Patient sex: F
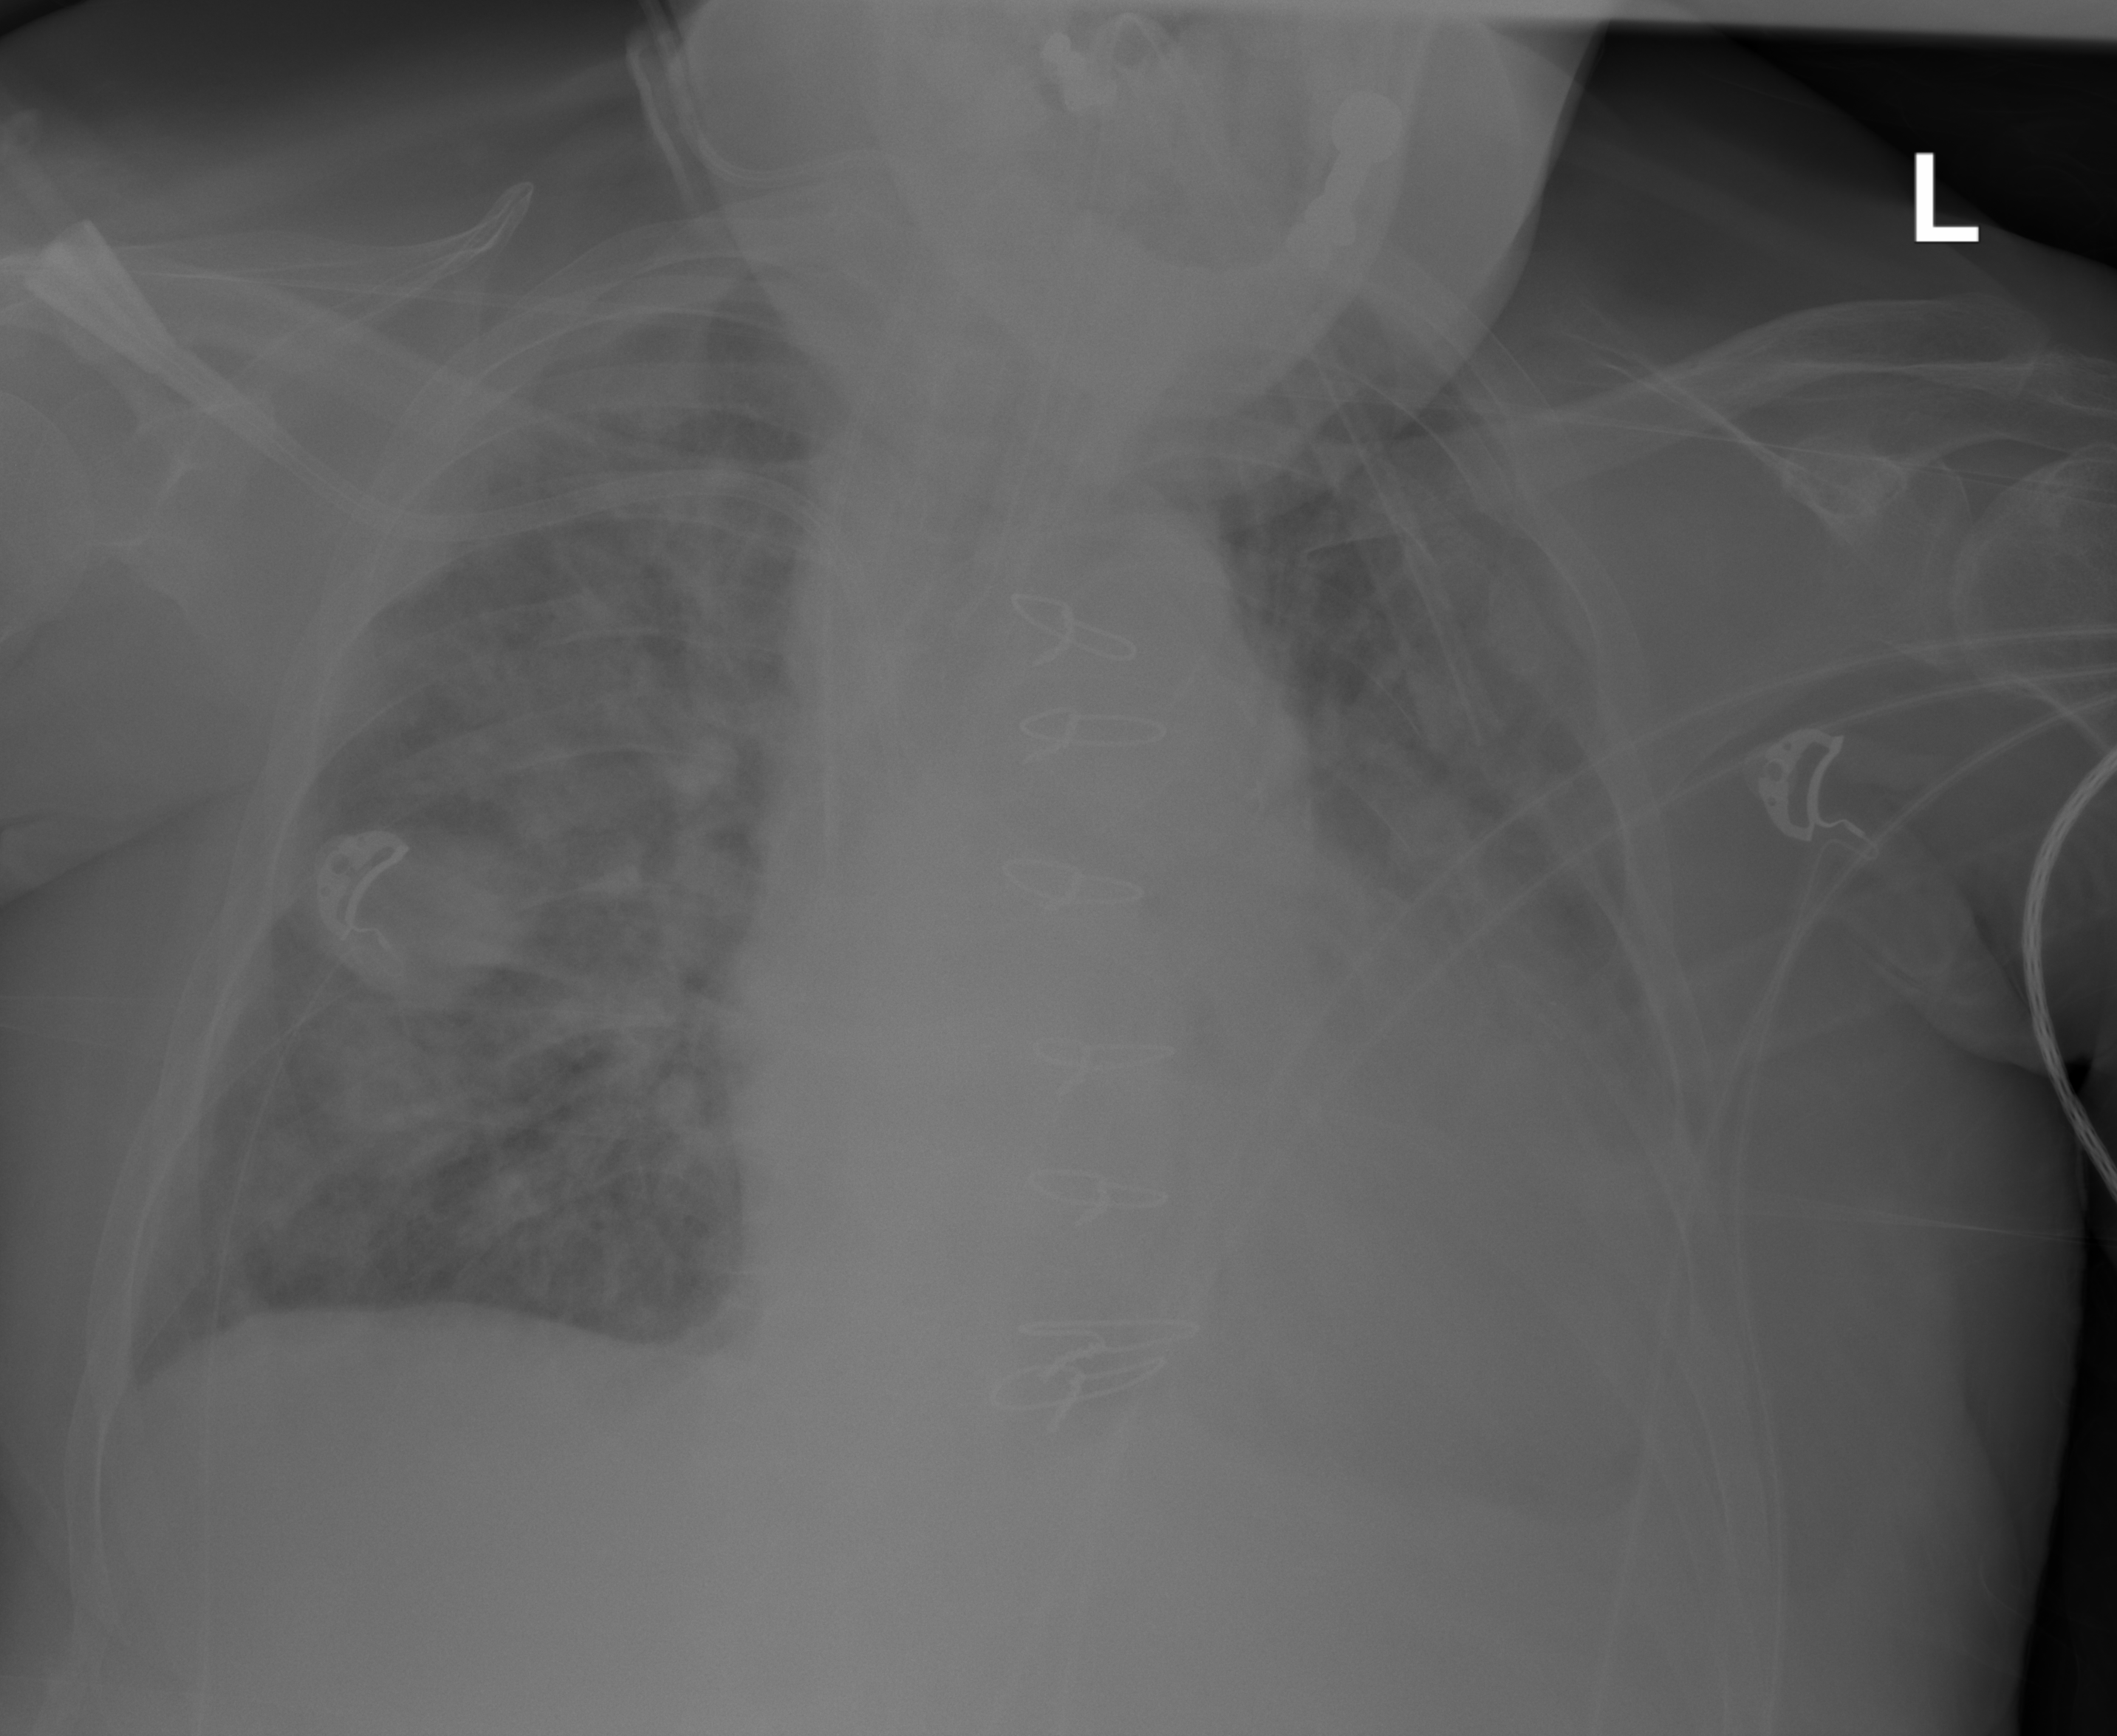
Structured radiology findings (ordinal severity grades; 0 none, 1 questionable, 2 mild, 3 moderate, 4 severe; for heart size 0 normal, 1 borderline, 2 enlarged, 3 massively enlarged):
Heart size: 3
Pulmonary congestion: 3
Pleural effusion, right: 0
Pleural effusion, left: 2
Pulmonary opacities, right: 3
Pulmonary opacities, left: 3
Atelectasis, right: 3
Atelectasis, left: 2